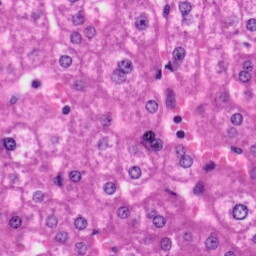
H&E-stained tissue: Liver